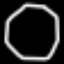
Label: octagon